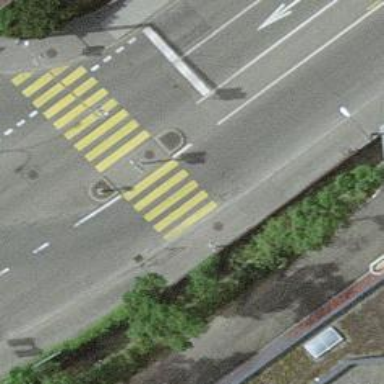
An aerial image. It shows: Kerb serving as barrier.